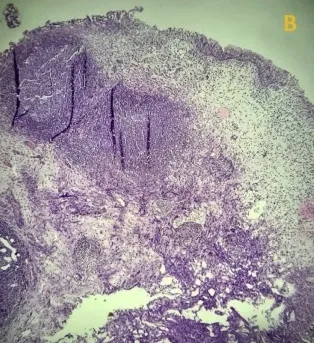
Histopathological analysis of the patient's bladder biopsy. (B) Lamina Propria swells with sudden and chronic inflammatory cells, with some lymphoid follicles containing Germinal Center. Von Brunn nests were identified. Vessels appear congested.
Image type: pathology (h&e)